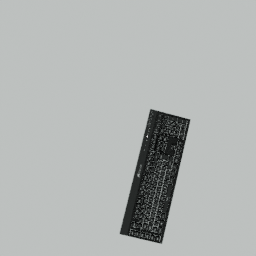
Label: electronics